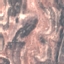
Land use / land cover: HerbaceousVegetation